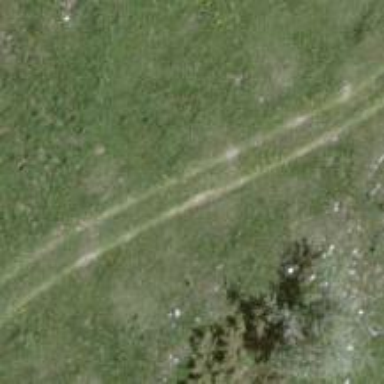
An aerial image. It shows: Grass track with Grade 4 tracktype.